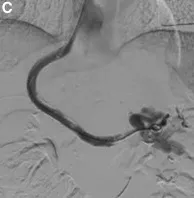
(C) Final phlebography at TIPS positioning.
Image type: radiology (ct)